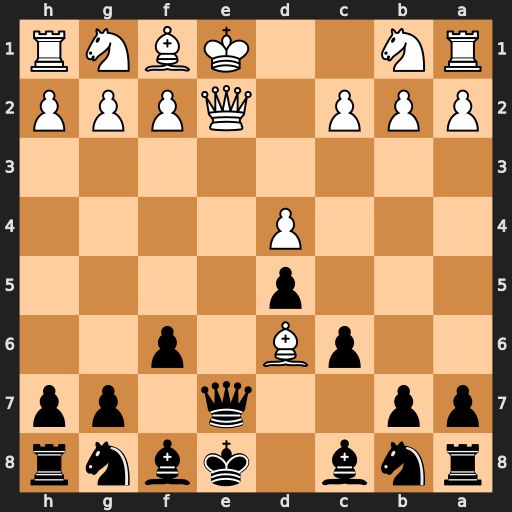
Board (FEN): rnb1kbnr/pp2q1pp/2pB1p2/3p4/3P4/8/PPP1QPPP/RN2KBNR
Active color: b
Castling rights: KQkq
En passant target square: -
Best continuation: Qxe2+ Bxe2 Bxd6